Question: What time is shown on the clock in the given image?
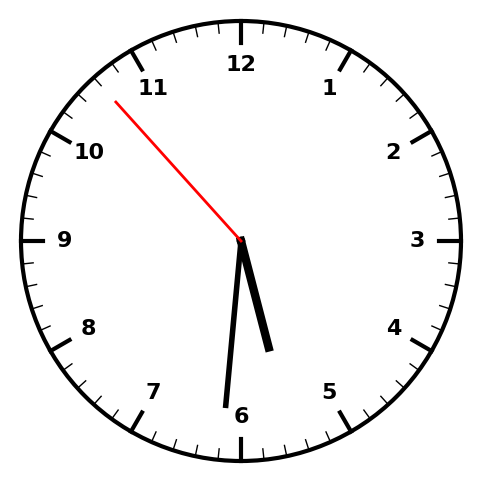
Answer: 05:30:53